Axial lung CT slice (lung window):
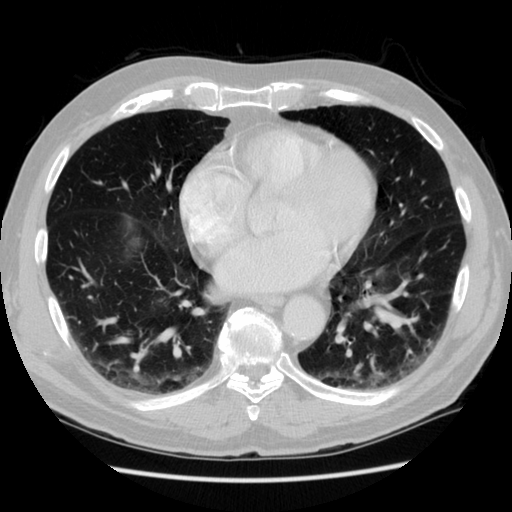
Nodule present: no